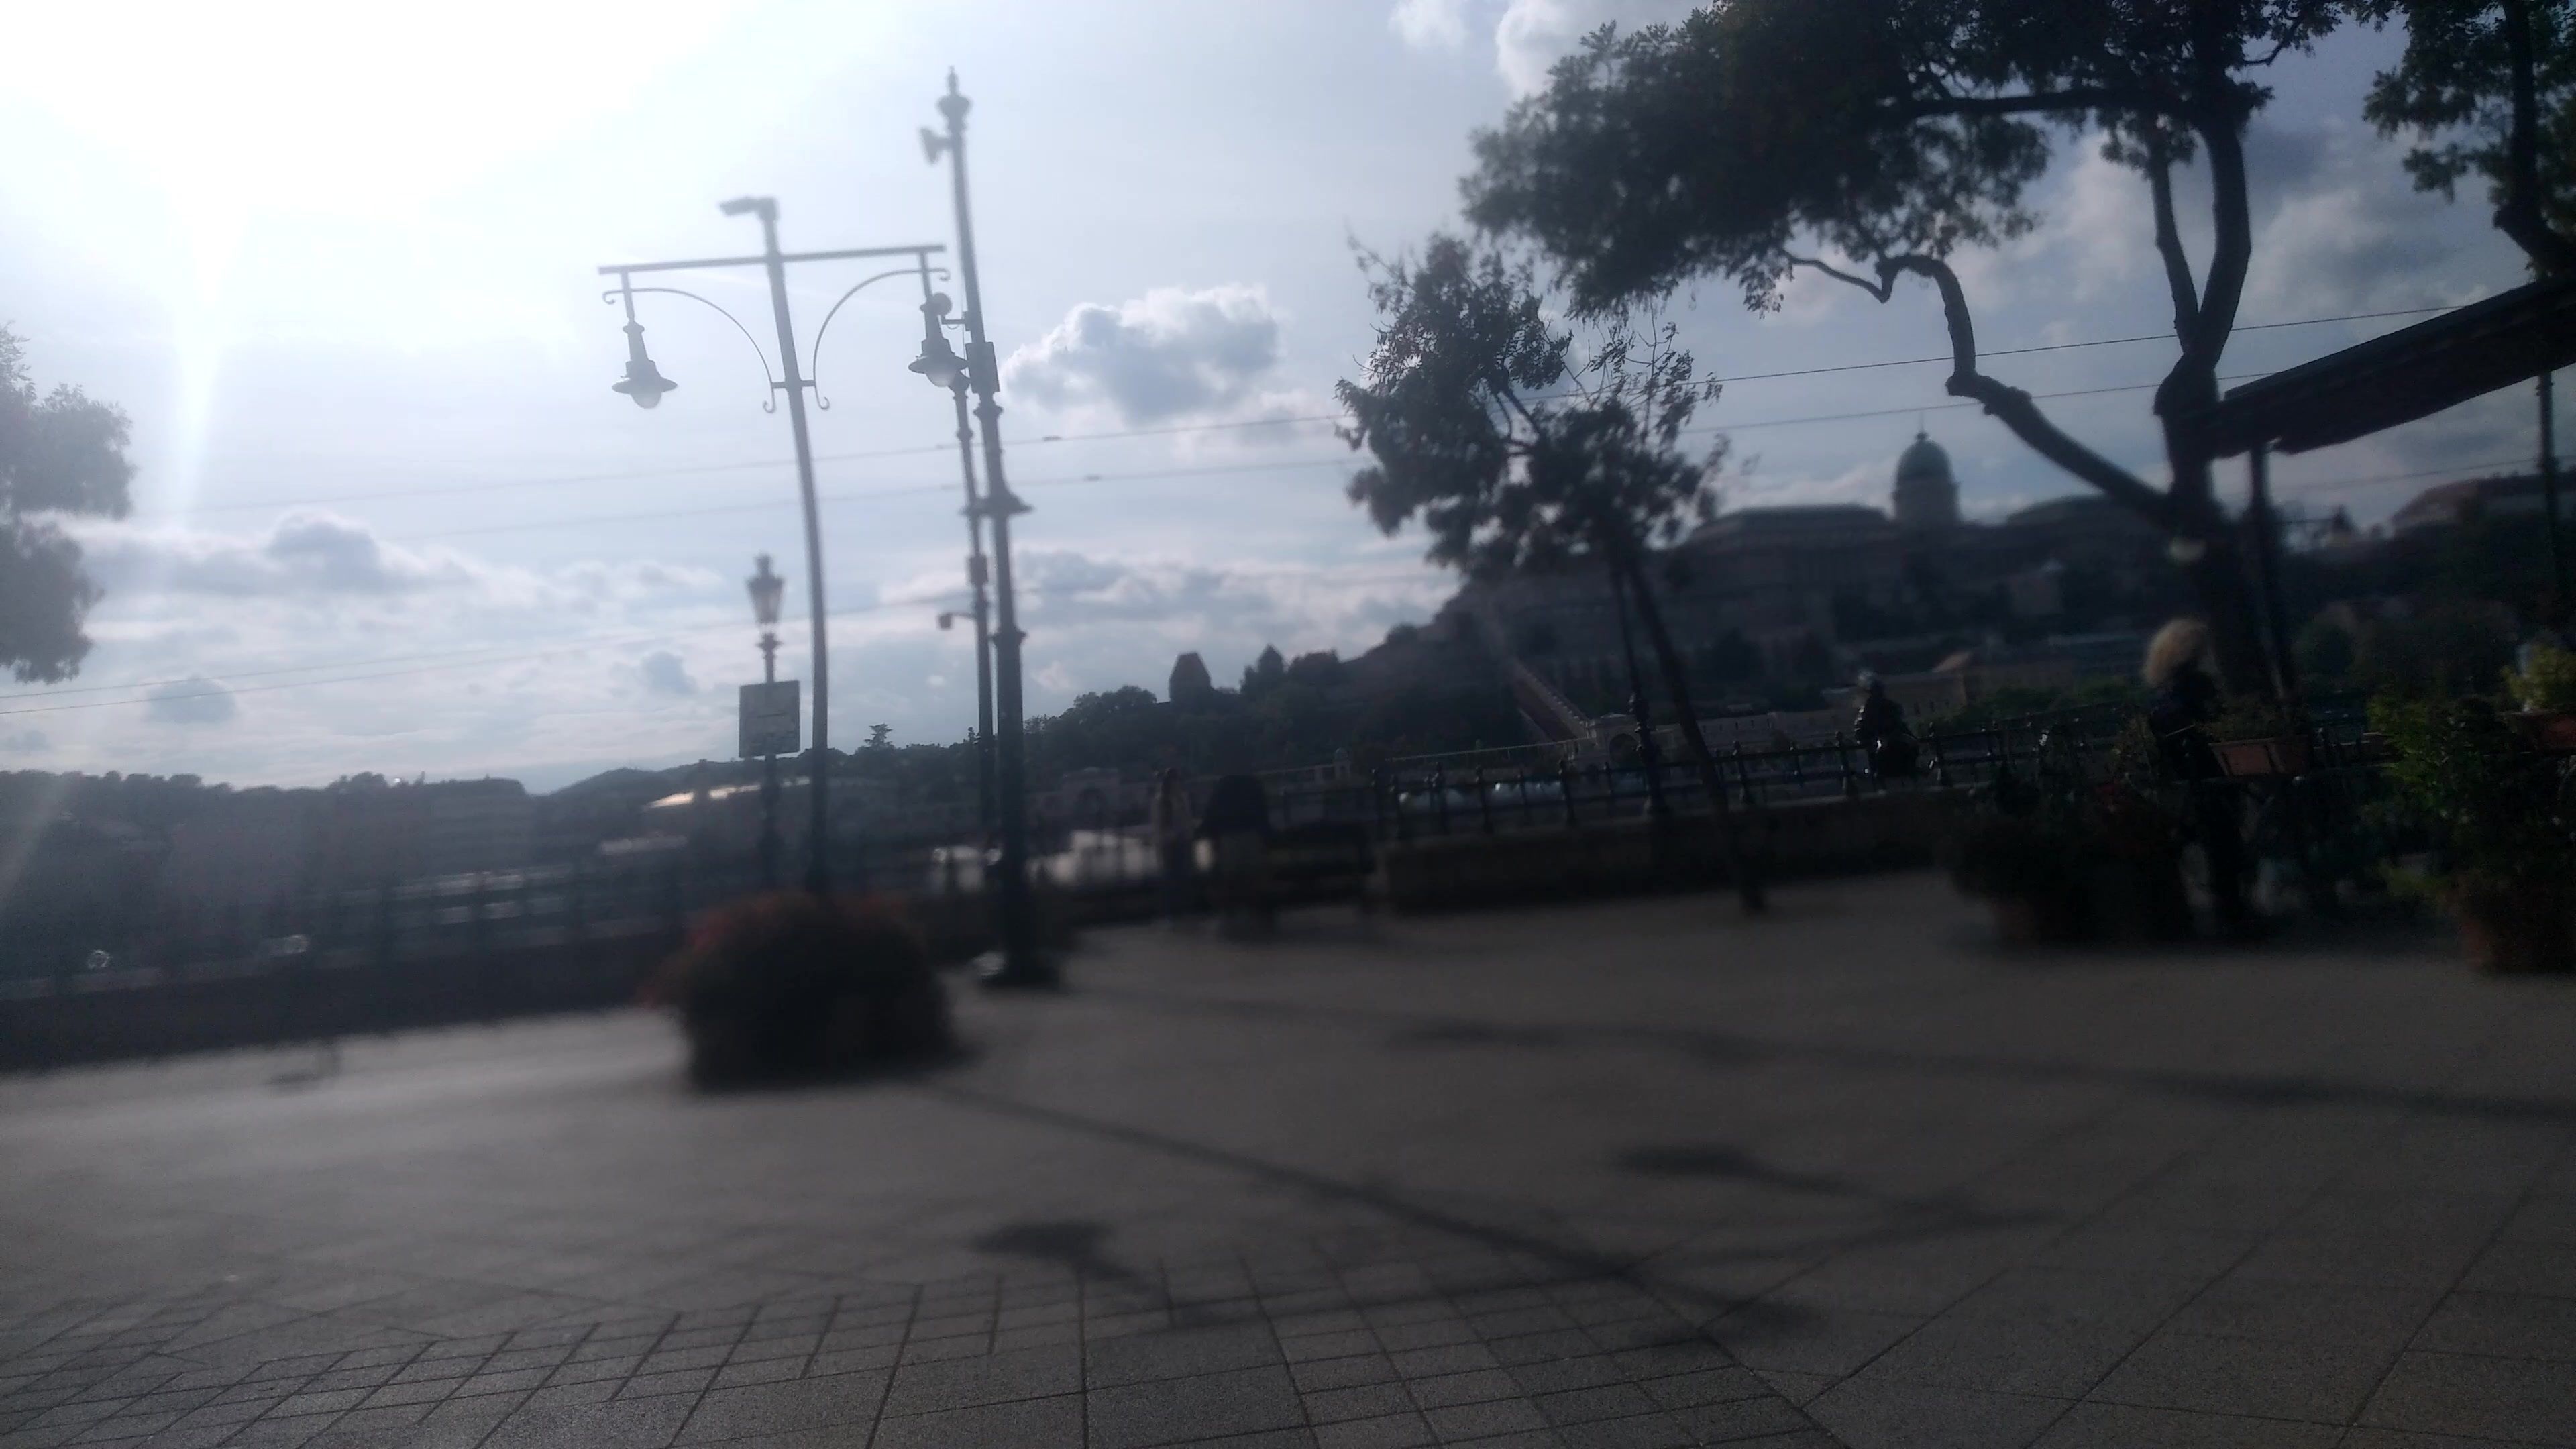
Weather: clear
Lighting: dusk/dawn
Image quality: slightly poor
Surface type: walking surface
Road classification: service, pedestrian
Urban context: urban centre
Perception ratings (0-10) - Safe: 4.43, Lively: 2.82, Beautiful: 6.33, Boring: 5.7, Depressing: 1.69, Wealthy: 0.47